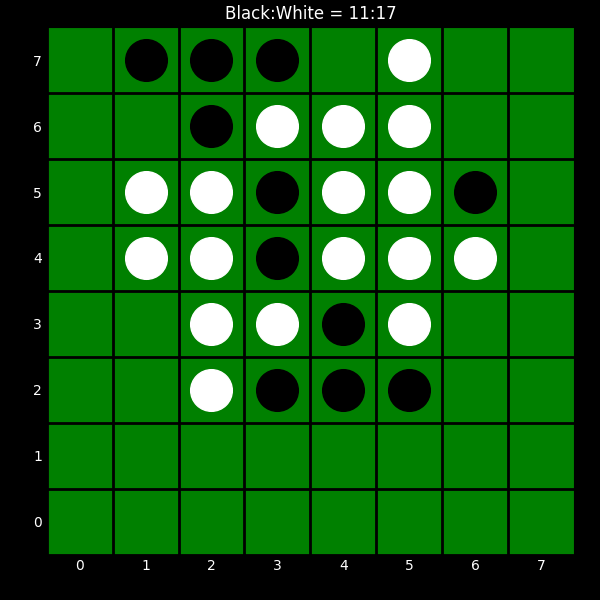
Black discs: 11
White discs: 17